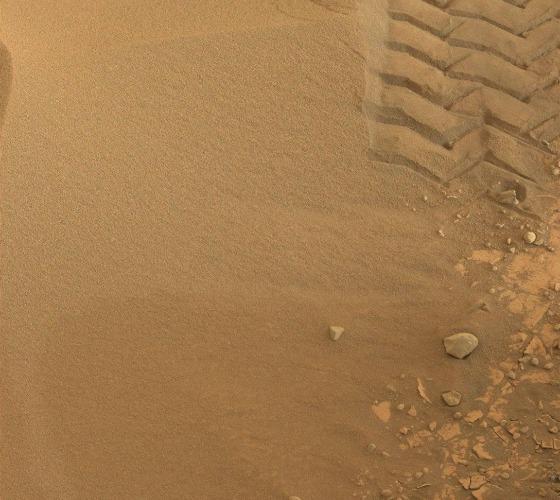
Terrain classes present: Bedrock, Gravel / Sand / Soil, Rock, Track